Question: While you are promoting my Android project, I discovered a strange.
I can display the map in the ocean Android OpenGL ES 2D graphics.
So, to be used only to determine the phase order of the object, the value is reduced to about 0.0001 Z-axis.
I tried over 1000 times the size of the object In the meantime.
Then, a phenomenon depending on the zoom in / zoom out,
Why such problems occur??
It is the problem of the target terminal-specific this can not be resolved if?
Or is it a problem of Android OpenGL ES itself?
***More....
The photo below is what you screen shot every time the screen of the actual device.

***I occurs when such a phenomenon to zoom in / zoom out each time.
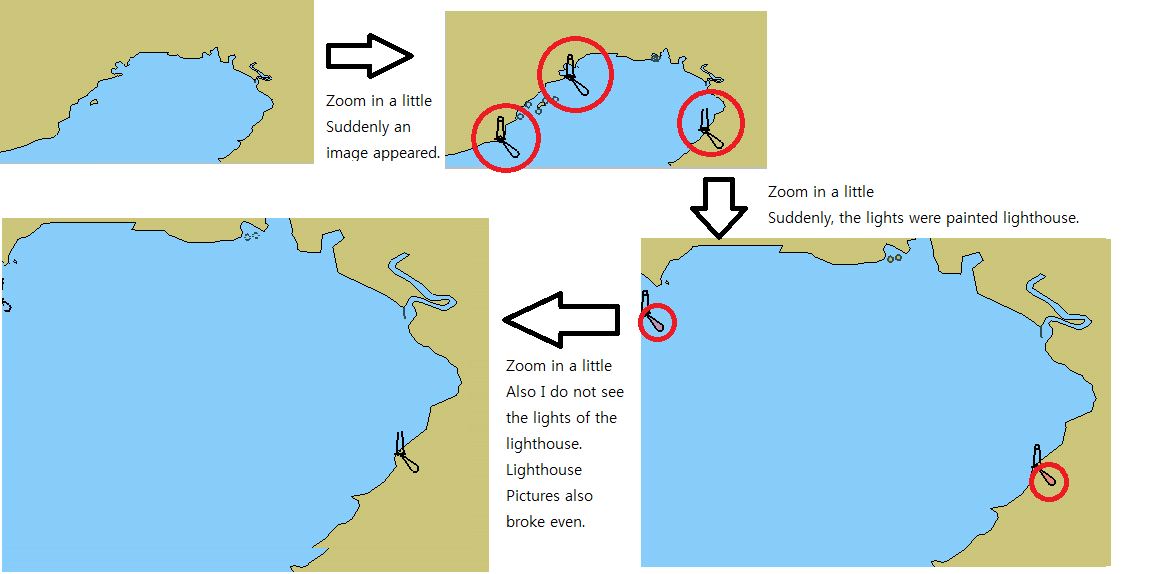
Answer: I assume what you are experiencing is : <URL>
This results due to the fact that your objects are too close together so that the z-buffer for certain pixels can't distinguish between which pixel is below or above the other.
You have three choices now:
1) Adjust your projection, specifically adjust and values. Read more here: <URL>
2) Increase the distance between both objects
3) Since you are drawing a 2D scene, you might use orthogonal projection. In that case it might be worth not to use depth buffering at all and just draw the objects from back to front (Painters Algorithm, <URL>.